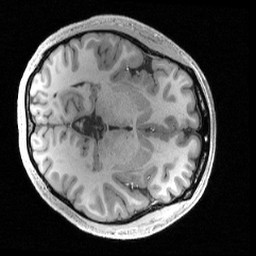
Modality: T1w
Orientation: axial
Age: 21
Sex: female
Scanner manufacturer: siemens
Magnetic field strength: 3 T
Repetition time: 2.4 s
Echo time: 0.00224 s